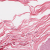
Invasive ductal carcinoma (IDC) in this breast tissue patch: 0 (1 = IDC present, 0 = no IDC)